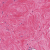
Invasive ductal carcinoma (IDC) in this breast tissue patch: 0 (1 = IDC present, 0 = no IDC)